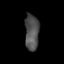
Tissue: lung
Cell type: Myeloid cells
Senescence score: 0.6363
Nuclear area (px): 500
Mean DAPI intensity: 79.338